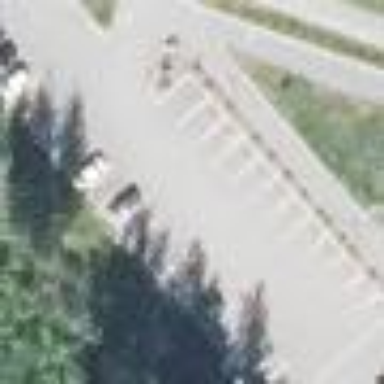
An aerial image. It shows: Parking area.